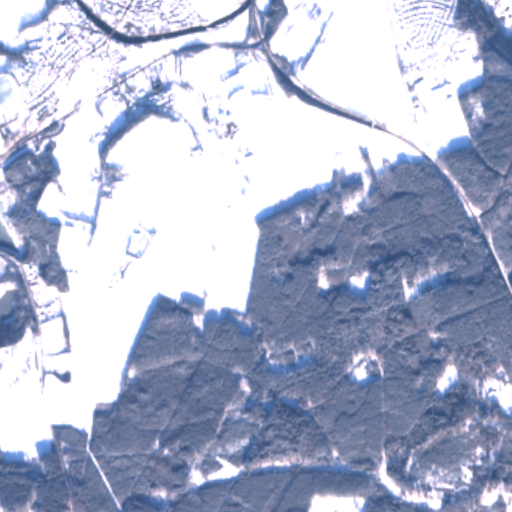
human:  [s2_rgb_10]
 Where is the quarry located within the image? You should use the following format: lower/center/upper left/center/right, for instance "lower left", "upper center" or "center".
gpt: The quarry is located in the lower left of the image.
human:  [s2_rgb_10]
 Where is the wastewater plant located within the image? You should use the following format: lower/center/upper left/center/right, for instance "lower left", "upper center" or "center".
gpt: The wastewater plant is located in the upper right of the image.
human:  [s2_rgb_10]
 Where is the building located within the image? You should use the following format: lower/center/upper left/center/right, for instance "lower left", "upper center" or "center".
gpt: There is no building in the image.